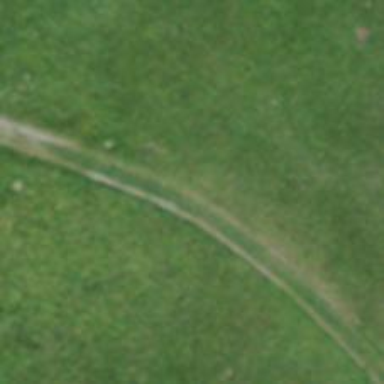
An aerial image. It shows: Grass track with grade5 tracktype.